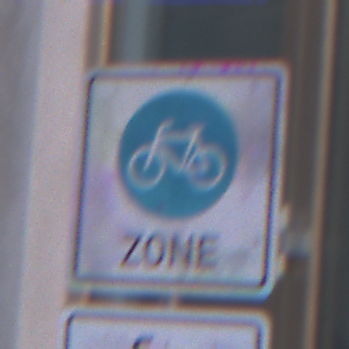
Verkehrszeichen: BeginnFahrradzone
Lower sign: EinspurigeFahrzeugeFrei2
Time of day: MorningAfternoon
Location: Outdoor (Urban)
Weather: PartlyCloudy
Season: NotSpecified
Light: Natural